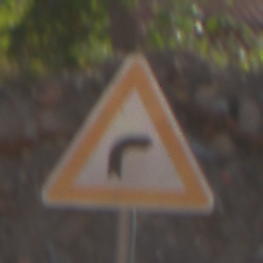
Verkehrszeichen: KurveRechts
Umgebung: Outdoor, Suburban
Tageszeit: MorningAfternoon
Wetter: PartlyCloudy
Licht: Natural
Jahreszeit: NotSpecified
Kontrast: HighContrast